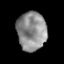
Tissue: prostate
Cell type: T cells
Senescence score: 0.3521
Nuclear area (px): 1111
Mean DAPI intensity: 141.627